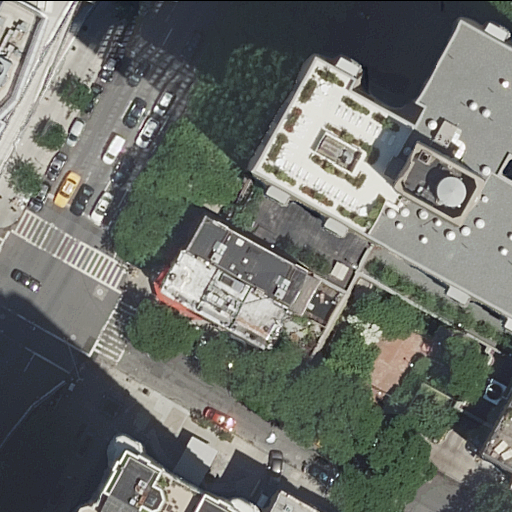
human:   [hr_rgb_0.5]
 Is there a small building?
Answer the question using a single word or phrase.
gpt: yes

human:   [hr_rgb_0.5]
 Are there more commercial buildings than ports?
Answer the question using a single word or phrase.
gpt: no

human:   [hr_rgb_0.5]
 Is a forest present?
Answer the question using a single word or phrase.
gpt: no

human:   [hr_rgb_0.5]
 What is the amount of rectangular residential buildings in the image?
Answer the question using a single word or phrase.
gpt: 4

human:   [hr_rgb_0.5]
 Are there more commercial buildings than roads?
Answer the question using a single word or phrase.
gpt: no

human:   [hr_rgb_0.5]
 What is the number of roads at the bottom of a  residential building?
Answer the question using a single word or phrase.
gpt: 1

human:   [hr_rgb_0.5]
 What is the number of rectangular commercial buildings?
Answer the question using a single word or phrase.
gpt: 0

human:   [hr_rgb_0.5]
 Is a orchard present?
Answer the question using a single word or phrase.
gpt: no

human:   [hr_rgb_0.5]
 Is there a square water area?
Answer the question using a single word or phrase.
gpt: no

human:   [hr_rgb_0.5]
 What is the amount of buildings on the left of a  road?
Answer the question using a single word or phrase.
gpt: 2

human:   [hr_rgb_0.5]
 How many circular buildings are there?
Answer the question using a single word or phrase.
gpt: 0

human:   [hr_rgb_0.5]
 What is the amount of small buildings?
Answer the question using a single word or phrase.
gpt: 1

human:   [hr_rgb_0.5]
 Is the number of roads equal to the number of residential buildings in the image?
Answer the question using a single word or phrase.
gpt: no

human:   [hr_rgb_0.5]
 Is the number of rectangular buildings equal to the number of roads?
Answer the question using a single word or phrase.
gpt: no

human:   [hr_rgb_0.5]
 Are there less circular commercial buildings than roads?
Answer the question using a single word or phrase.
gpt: yes

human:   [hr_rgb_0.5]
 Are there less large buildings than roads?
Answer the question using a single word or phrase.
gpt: no

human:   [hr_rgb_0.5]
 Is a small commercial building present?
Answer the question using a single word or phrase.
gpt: no

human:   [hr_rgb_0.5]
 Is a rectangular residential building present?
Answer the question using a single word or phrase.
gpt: yes

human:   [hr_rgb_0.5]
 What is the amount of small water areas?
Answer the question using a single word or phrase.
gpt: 0

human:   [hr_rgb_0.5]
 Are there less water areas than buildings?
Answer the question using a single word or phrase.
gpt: yes

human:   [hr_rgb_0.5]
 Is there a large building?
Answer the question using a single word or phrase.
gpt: yes

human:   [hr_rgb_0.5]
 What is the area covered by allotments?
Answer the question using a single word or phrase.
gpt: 0m2

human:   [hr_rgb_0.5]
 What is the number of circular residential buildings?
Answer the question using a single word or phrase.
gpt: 0

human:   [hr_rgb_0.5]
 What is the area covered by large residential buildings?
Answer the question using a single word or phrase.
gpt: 4028m2

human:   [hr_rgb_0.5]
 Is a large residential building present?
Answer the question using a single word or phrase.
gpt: yes

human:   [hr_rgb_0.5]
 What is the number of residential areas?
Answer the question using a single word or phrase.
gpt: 0

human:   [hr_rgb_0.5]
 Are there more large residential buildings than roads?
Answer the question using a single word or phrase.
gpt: yes

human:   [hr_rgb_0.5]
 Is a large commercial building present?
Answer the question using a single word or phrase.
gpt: no

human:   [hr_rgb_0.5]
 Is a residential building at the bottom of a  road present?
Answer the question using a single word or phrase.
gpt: yes

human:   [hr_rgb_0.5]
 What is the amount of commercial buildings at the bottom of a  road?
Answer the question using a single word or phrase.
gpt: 0

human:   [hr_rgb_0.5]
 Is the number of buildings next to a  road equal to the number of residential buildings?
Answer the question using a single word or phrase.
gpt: yes

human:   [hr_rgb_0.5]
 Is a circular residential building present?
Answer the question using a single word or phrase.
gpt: no

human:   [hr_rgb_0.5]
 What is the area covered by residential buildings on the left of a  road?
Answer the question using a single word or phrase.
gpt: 978m2

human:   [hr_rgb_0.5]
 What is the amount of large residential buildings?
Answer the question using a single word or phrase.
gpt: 4

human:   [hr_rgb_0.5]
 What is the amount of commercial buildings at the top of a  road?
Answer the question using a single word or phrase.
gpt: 0

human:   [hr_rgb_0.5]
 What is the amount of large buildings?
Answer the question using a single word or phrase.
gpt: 4